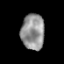
Tissue: prostate
Cell type: T cells
Senescence score: 0.287
Nuclear area (px): 811
Mean DAPI intensity: 148.079